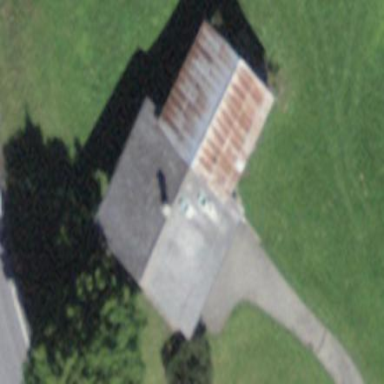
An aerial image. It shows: Rural barn.